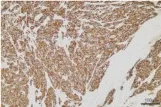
The biopsy of the right supraclavicular lymph node. (A-D) The first biopsy of the right supraclavicular lymph node. (B) Immunohistochemical staining of CK.
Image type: pathology (immunostaining)